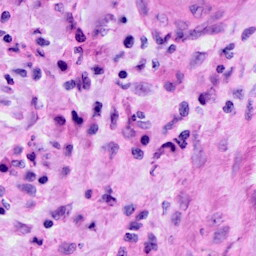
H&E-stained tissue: Cervix